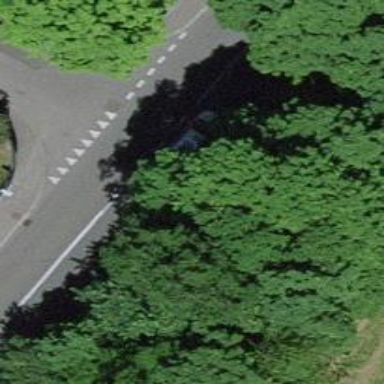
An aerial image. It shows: Tertiary road with asphalt surface and separate sidewalk.